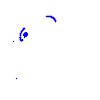
Particle: electron